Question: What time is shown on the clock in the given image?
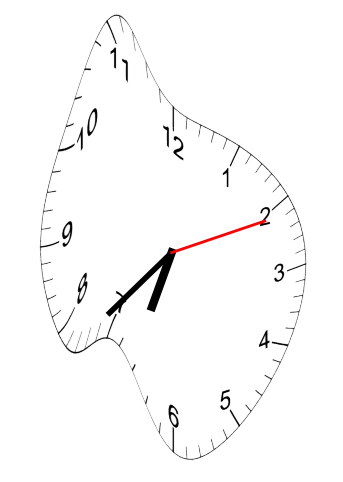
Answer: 06:37:11